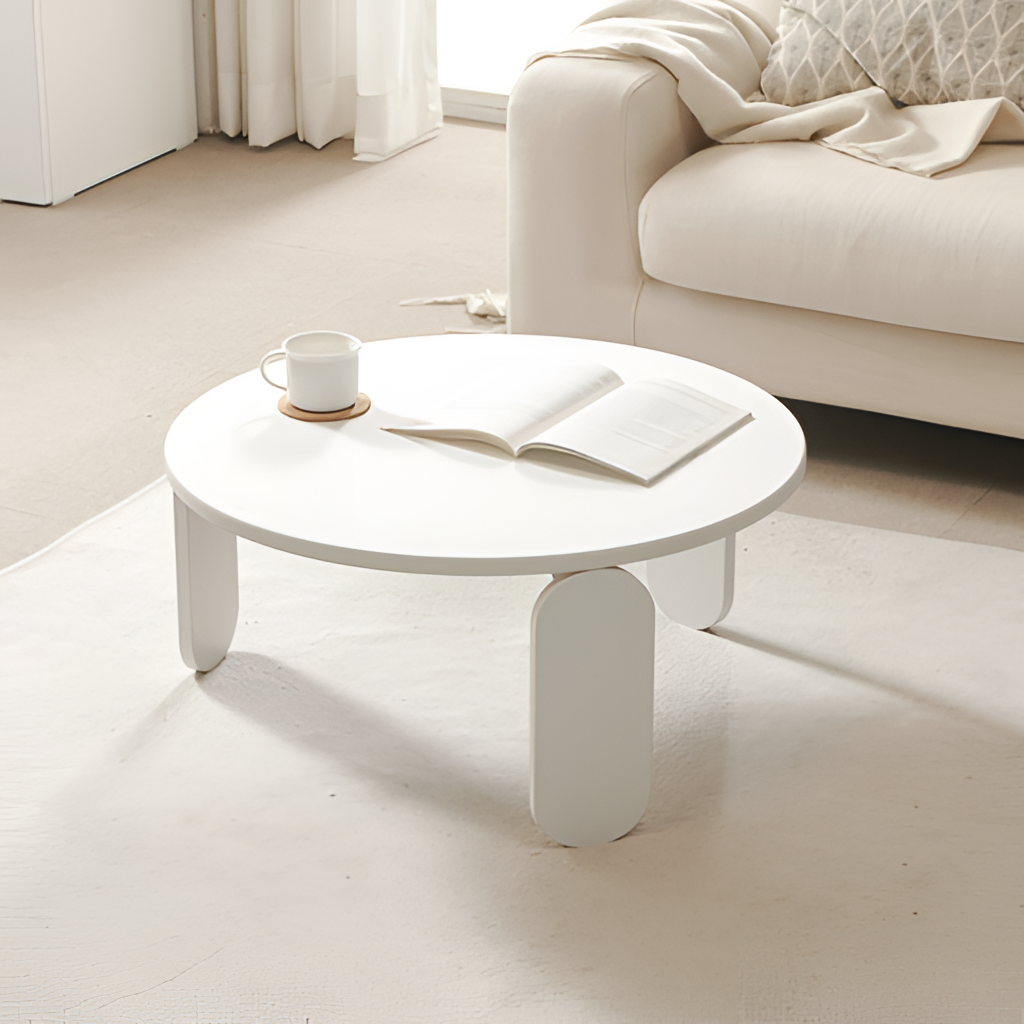
wood coffee table, living room, beige carpet flooring, with plain pattern, minimalist, beige paint wallpaper, with solid pattern